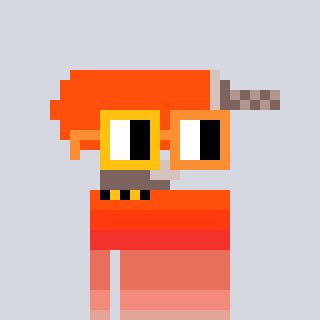
a pixel art character with square yellow and orange glasses, a drill-shaped head and a teal-colored body on a cool background